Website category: restaurant
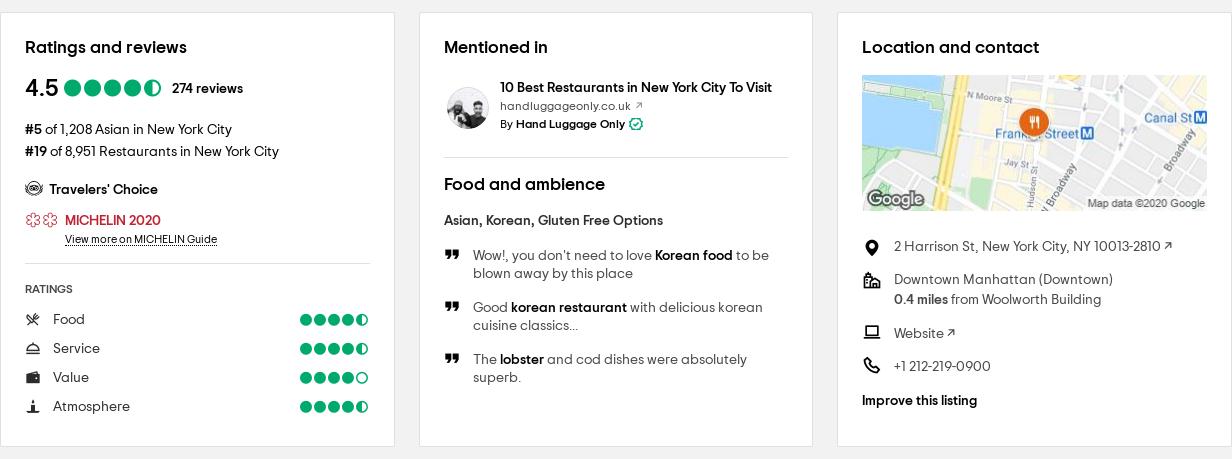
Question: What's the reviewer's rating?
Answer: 4.5

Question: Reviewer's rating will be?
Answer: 4.5

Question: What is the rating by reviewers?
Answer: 4.5

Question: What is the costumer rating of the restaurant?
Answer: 4.5

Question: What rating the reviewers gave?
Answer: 4.5

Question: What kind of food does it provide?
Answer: Asian, Korean, Gluten Free Options

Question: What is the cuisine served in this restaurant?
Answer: Asian, Korean, Gluten Free Options

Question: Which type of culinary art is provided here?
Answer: Asian, Korean, Gluten Free Options

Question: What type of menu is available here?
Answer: Asian, Korean, Gluten Free Options

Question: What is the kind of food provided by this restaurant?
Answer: Asian, Korean, Gluten Free Options

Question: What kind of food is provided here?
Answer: Asian, Korean, Gluten Free Options

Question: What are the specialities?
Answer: Asian, Korean, Gluten Free Options

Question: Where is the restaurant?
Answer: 2 Harrison St, New York City, NY 10013-2810

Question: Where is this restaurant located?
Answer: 2 Harrison St, New York City, NY 10013-2810

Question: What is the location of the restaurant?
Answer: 2 Harrison St, New York City, NY 10013-2810

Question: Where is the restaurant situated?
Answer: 2 Harrison St, New York City, NY 10013-2810

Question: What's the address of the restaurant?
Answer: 2 Harrison St, New York City, NY 10013-2810

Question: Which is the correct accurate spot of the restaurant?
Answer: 2 Harrison St, New York City, NY 10013-2810

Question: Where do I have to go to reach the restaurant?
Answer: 2 Harrison St, New York City, NY 10013-2810

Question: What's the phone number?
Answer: +1 212-219-0900

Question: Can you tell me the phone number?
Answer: +1 212-219-0900

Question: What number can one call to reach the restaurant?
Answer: +1 212-219-0900

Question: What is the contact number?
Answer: +1 212-219-0900

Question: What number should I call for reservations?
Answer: +1 212-219-0900

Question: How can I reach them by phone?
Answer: +1 212-219-0900